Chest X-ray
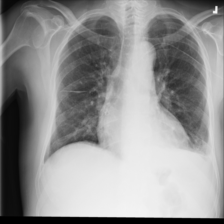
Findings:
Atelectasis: positive
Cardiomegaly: negative
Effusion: positive
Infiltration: negative
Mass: negative
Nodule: negative
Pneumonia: negative
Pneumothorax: negative
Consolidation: negative
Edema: negative
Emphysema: negative
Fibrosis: negative
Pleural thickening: negative
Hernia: negative